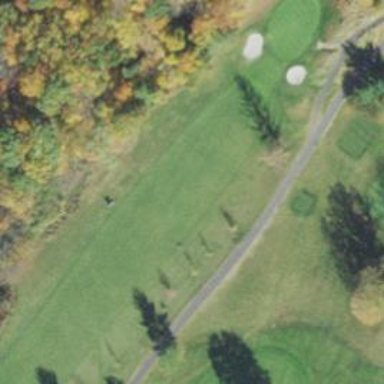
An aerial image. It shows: Golf hole.